Question: I have a simple table
'''
CREATE TABLE TRIAL
( "COL" VARCHAR2(20 BYTE)
)
'''
and I insert there two values, '0', and 'A'.
The query
'''
select * from trial order by col
'''
returns
'''
A
0
'''
in this order, while the query
'''
select * from trial where col>'A'
'''
returns no results.
What could be the reason for such behaviour, and is there some simple trick, without changing db configuration, to get 'order by' and '>' behave in a consistent manner?
to answer the comments:
'''
select * from v$parameter where name like 'nls_sort'
'''
returns

and
'''
select dump(col,16),col from trial
'''
returns
'''
Typ=1 Len=1: 30 0
Typ=1 Len=1: 41 A
'''
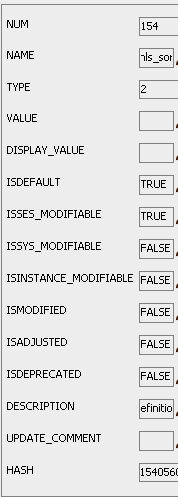
Answer: It should be sorting by the binary/ASCII value of the string.
<URL>
Translating the values
- '0''48'- 'A''65'
When you sort by 'col', the default is ascending, so I would expect the '0' to come first, then the 'A'.
When you ask for > 'A', you are asking for > 65, and neither 'A' or '0' is greater, so that makes sense.
As mentioned in the comments, I would check your sort 'NLS_SORT' value to see if something is odd there for the sorting:
<URL>
You can also make sure this matches your 'NLS_COMP' value:
<URL>
You can find more info in this answer:
<URL>